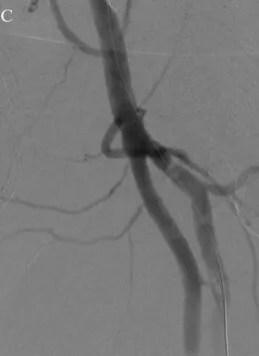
(C) Final angiogram showing patency of the superficial and profunda femoral artery and resolution of the pseudoaneurysm.
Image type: radiology (ct)